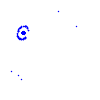
Particle: proton